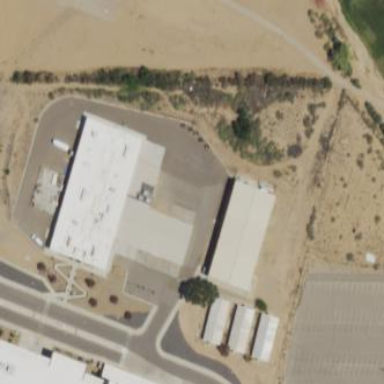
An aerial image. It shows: School building.